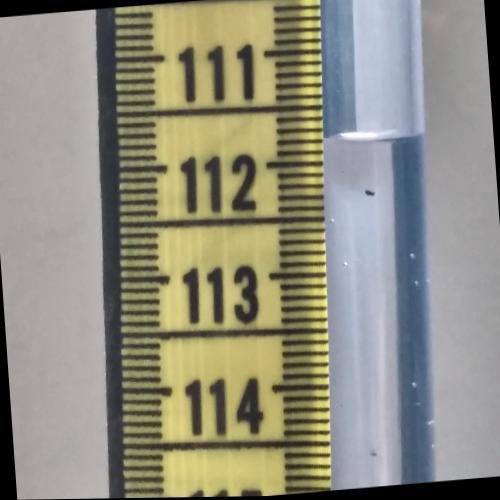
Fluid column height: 111.8 cm